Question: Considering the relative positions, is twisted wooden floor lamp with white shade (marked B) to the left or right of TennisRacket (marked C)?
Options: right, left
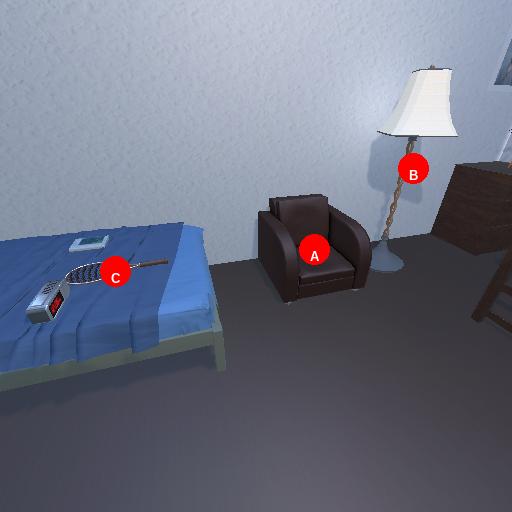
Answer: right